Question: Alright what did I do wrong? Found this on the web, tried it and got a type mismatch. Just trying to make my code more concise by having the variables define themselves, for e.g. Y(10), Y(11), Y(12), Y(13), or Y10 ... Y13, so I'll have 4 variables at the end of the sub. Y10-13 are NOT the cell positions, but they are related. Look Below!

variable a refers to the actual row, so say Y10 = 400 is the only entry on row 5, row 7 has Y10 = 7 and Y12 = 3. I did not define this in the code because this section runs as function(a) and a is defined before the function itself such that the sub checks for a=1 to the last row.
'''
Dim Y(10 To 13) As Integer 'these are just variables
Dim a as long 'this is an arbitrary row number defined before the function
For I = 10 to 13 'These are column numbers in the actual data range
If .Worksheets("15SK").Cells(a, I) <> "" Then
Y(I) = .Worksheets("15SK").Cells(a, I).value 'Y(I) basically takes the value of the cell (a,I)
End If
Next
'''
I basically need a dynamic variable Y(I) or YI (in any form really) because later sections of my code calls for it. I'll share another section to state my point, but its difficult for me to translate what I'm doing in this next section:
'''
For I = 10 To .Worksheets("15SK").Cells(2, Columns.Count).End(xlToLeft).Column 'All models
If .Worksheets("15SK").Cells(a, I) <> "" Then 'If product model order > 0
'removed a section of code here
j = j + 3 'step 3
If ItemType = "Adaptor" And Y > X1 And DUP <> 1 Then
Y1 = Y1 + Y(I)
If ItemType = "Adaptor" And Y1 > X1 Then 'adding another duplicate
DOwb.Worksheets(1).Cells(j, 3) = .Worksheets("15SK").Cells(2, I) 'First DO product model row
DOwb.Worksheets(1).Cells(j - 1, 1) = Y1 - X1 'Excess Qty to be charged
DOwb.Worksheets(1).Cells(j - 3 - 1, 1) = Y(I) - (Y1 - X1) 'Making the previous row's Qty FOC by no. of CD - no. of previous
DOwb.Worksheets(1).Cells(j - 1, 2) = "pcs"
DOwb.Worksheets(1).Cells(j - 1, 3) = Application.WorksheetFunction.VLookup(DOwb.Worksheets(1).Cells(j, 3), .Worksheets("Catalogue").Range("catalogue"), 2, False) 'Model Description
JFOC = j
j = j + 3 'step 3
DUP = 1 'stops the duplication
ElseIf Y1 = X1 Then
JFOC = j
End If
Y1 = 0
End If
'''
Sorry guys really new to VBA, or coding for the matter. Terrific help so far!
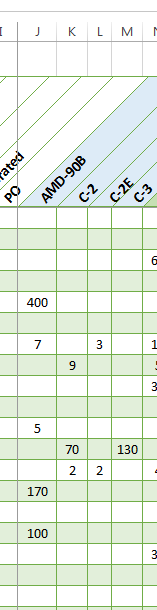
Answer: Y10 cannot be the name of variable (because it could be confused with cell Y10). Code that attempts to use such variable names will not work. Try other name, for example y_10 will be fine.